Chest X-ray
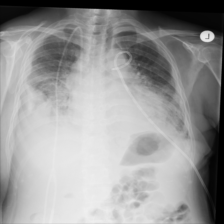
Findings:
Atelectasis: negative
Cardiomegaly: negative
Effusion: negative
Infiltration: negative
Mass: negative
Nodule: negative
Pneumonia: negative
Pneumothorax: negative
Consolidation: negative
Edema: negative
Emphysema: negative
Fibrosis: negative
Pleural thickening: negative
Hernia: negative